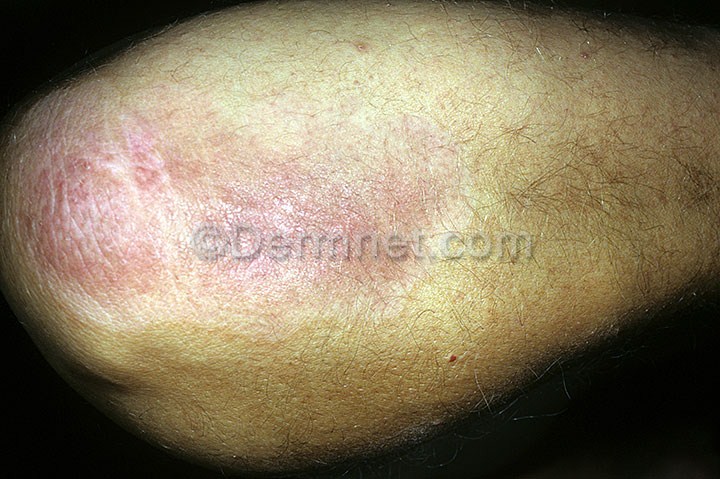
Disease: Psoriasis pictures Lichen Planus and related diseases